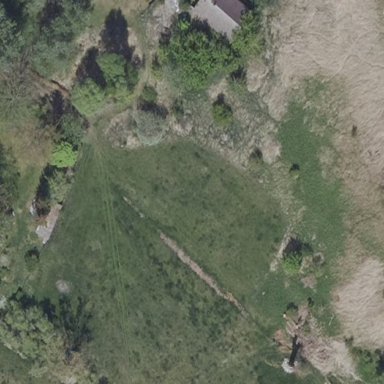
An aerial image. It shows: Beautiful meadow.